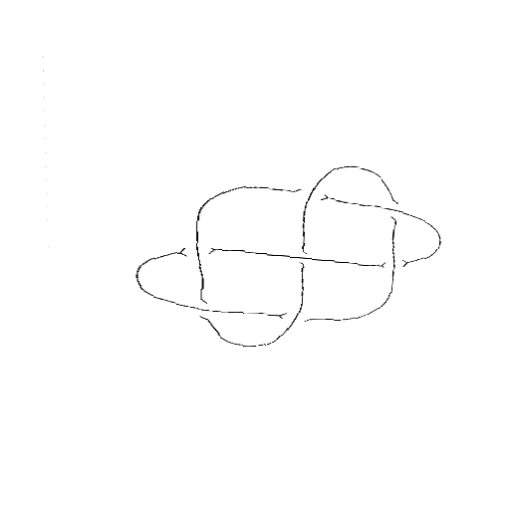
Crossing number: 7